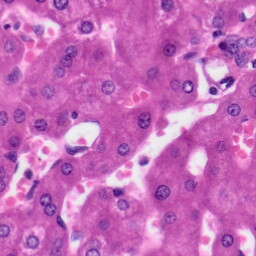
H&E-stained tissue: Liver